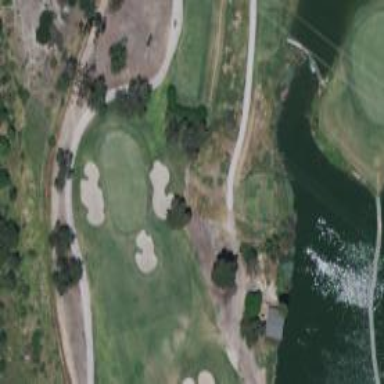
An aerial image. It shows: Service road designated as golf cart path.